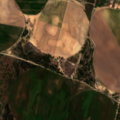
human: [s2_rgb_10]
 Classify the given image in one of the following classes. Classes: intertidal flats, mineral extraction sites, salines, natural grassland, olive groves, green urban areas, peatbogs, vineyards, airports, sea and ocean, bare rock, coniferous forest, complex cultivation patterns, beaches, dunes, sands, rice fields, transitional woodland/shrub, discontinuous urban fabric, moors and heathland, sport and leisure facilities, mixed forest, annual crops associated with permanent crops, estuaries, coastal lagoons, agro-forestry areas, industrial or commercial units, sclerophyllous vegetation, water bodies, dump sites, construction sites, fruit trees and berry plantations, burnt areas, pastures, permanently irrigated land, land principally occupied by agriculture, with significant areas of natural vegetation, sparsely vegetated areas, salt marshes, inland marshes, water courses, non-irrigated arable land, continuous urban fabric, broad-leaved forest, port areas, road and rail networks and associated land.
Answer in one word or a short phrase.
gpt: permanently irrigated land, complex cultivation patterns, mixed forest, transitional woodland/shrub